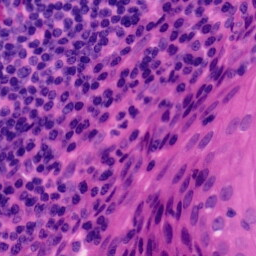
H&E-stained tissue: Tonsil